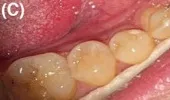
Intraoral examination.
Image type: radiology (ct)